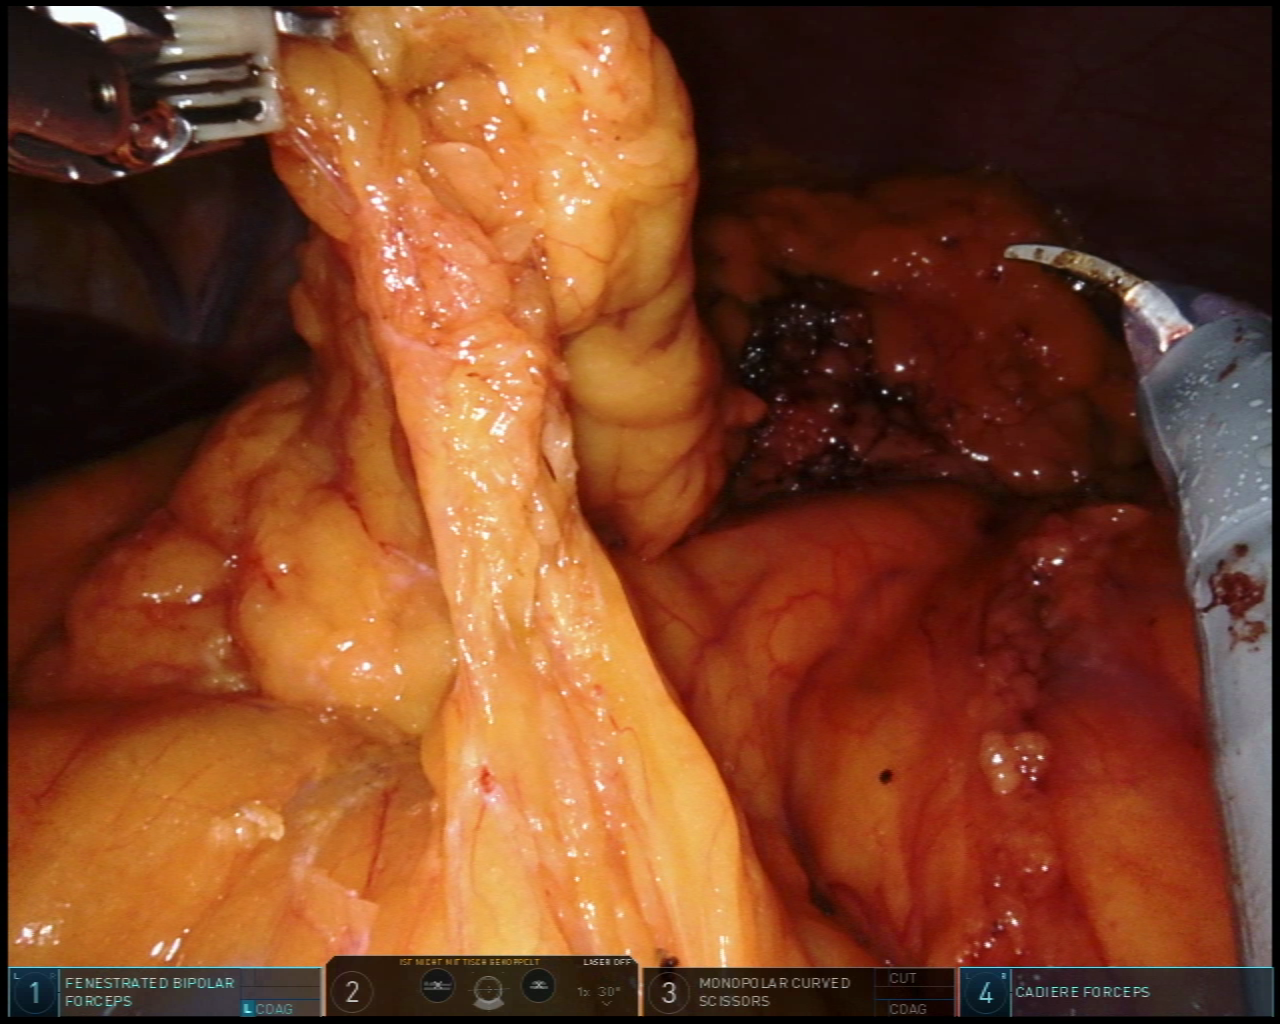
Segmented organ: liver
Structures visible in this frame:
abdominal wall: yes
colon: no
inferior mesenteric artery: no
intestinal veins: no
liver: yes
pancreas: no
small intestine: no
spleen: no
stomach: no
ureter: no
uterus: no
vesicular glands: no